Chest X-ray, AP view. Patient: 40 years old, sex M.
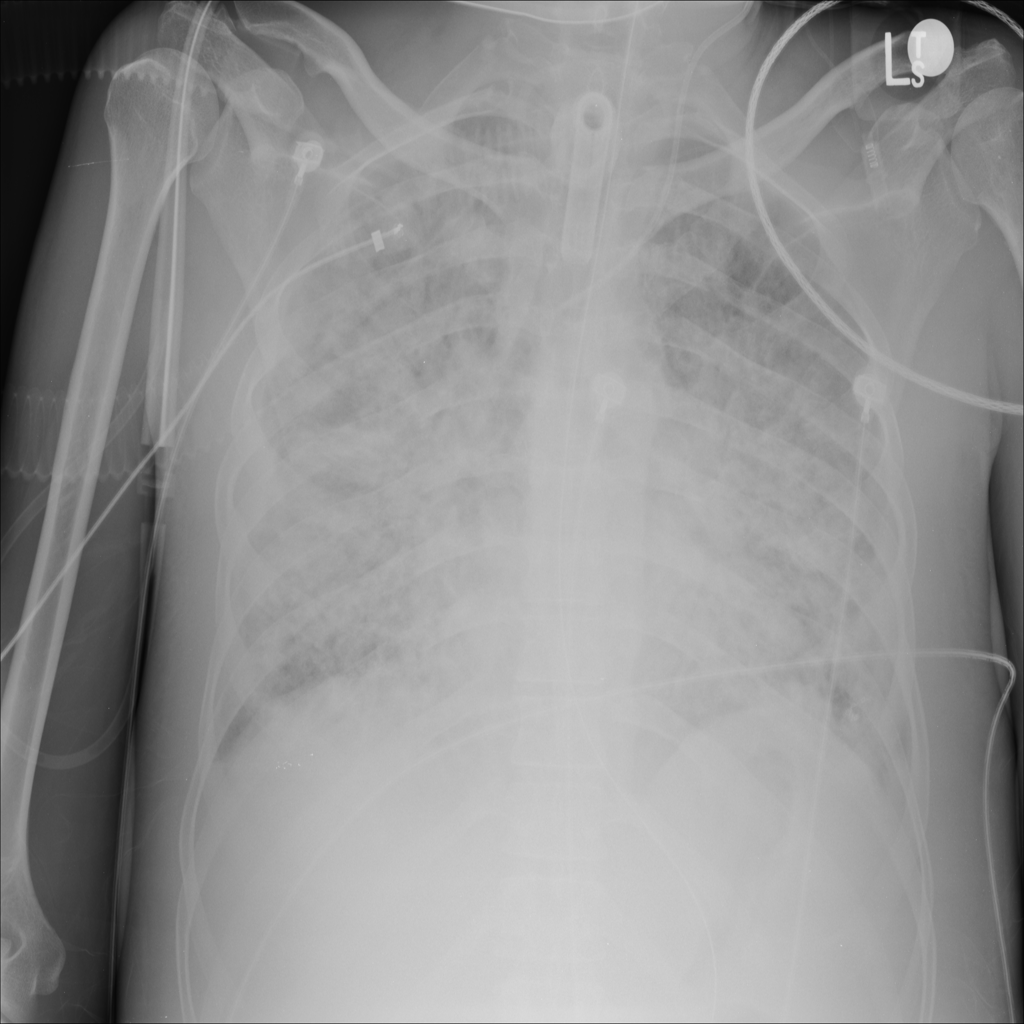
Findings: Infiltration